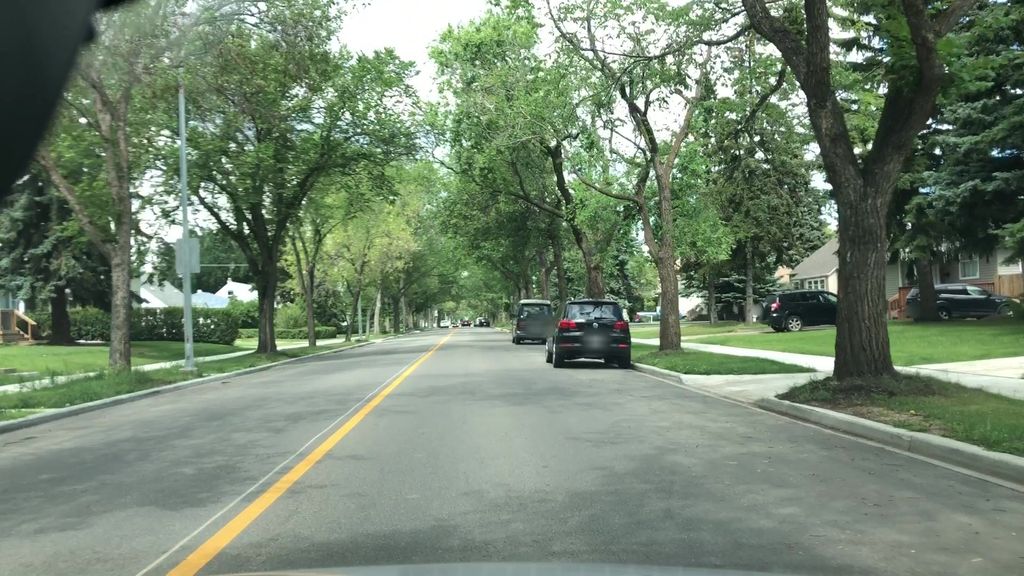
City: edmonton